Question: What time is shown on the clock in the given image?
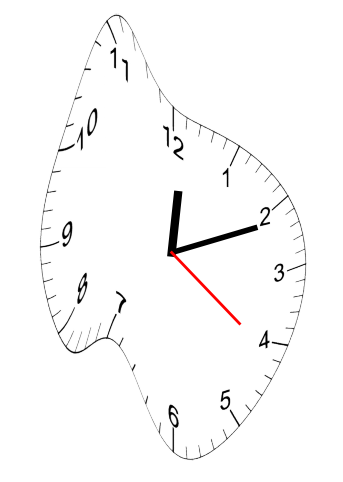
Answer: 12:11:21